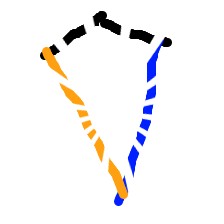
Shape: kite